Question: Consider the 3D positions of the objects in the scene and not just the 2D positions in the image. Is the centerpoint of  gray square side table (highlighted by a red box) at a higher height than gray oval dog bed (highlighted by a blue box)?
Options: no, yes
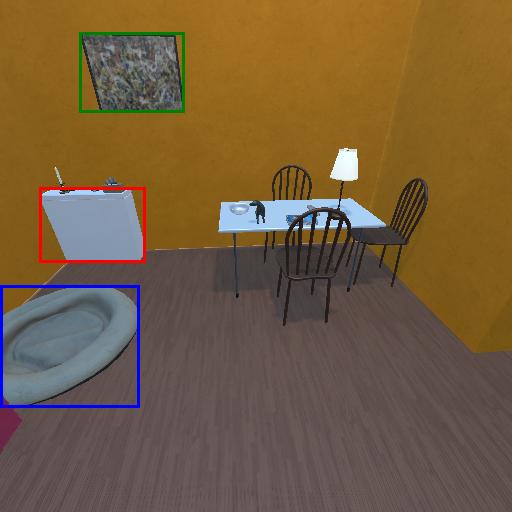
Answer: no